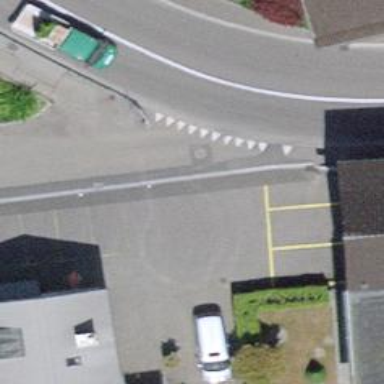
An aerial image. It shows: Road with "give way" sign.